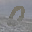
Label: 0